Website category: jobs
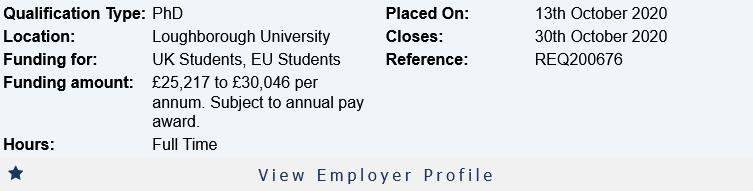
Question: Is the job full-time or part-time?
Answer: Full Time

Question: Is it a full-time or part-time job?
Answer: Full Time

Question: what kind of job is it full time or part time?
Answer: Full Time

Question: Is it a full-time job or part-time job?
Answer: Full Time

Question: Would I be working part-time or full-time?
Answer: Full Time

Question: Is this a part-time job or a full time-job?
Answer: Full Time

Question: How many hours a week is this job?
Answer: Full Time

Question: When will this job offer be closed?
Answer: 30th October 2020

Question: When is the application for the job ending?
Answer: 30th October 2020

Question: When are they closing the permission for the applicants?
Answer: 30th October 2020

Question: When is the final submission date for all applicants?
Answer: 30th October 2020

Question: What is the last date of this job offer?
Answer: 30th October 2020

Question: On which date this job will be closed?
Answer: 30th October 2020

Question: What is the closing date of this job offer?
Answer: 30th October 2020

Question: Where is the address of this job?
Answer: Loughborough University

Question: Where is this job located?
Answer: Loughborough University

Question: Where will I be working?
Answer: Loughborough University

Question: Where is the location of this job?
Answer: Loughborough University

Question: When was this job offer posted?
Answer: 13th October 2020

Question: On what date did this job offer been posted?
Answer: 13th October 2020